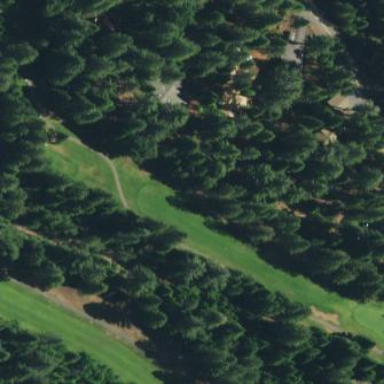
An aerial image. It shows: Golf fairway surrounded by grass.